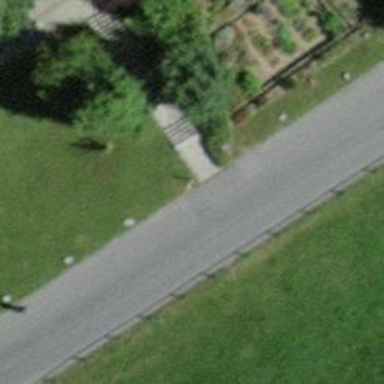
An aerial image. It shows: Set of steps on the road.